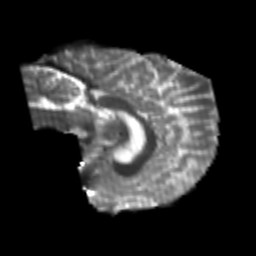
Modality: T2w
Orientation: sagittal
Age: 22
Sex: male
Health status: healthy
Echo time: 0.074 s